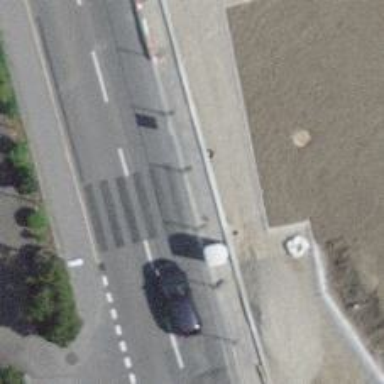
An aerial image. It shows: Kerb serving as barrier.